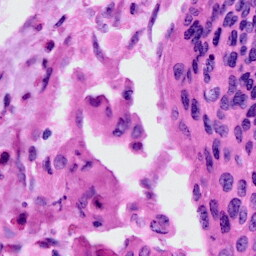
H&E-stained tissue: Cervix